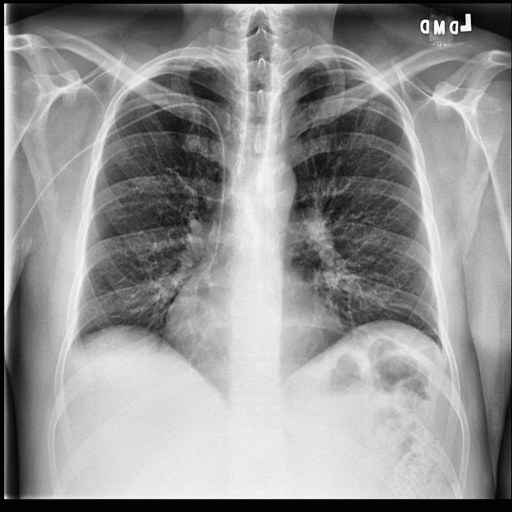
Finding: NORMAL